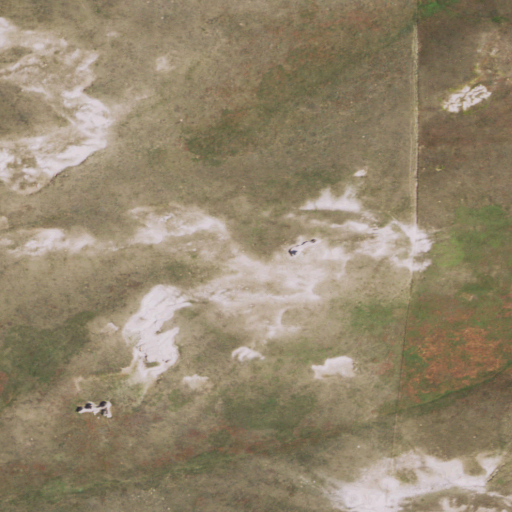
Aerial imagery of mountain in Wyoming named Chimney Rock containing grassland, shrub, and evergreen forest